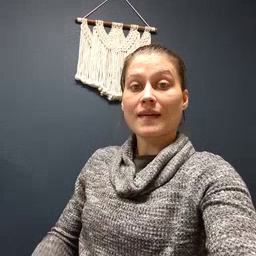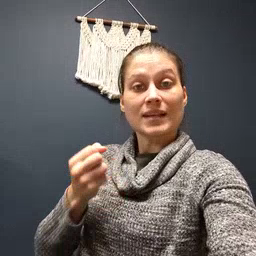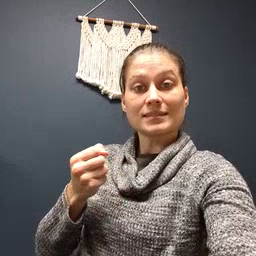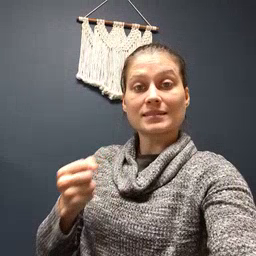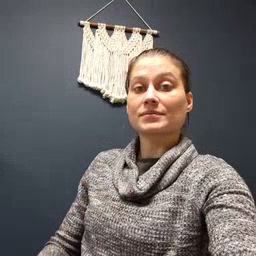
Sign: fast